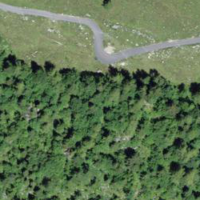
EUNIS habitat code: 45
Species observed at this site:
Gentiana verna